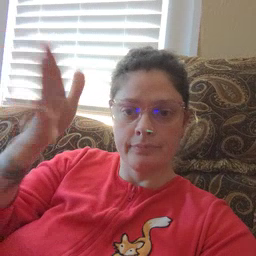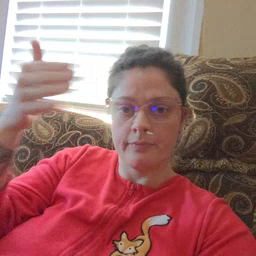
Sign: flag